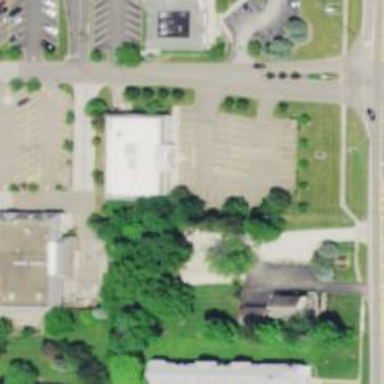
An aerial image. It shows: Healthcare clinic is depicted in the image.